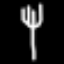
Label: fork